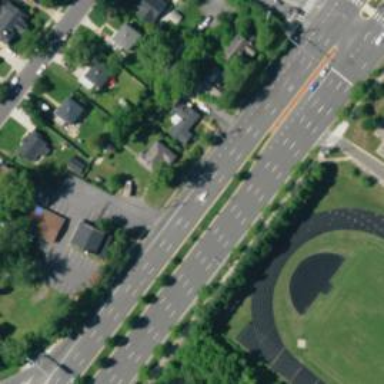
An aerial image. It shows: Trunk highway.